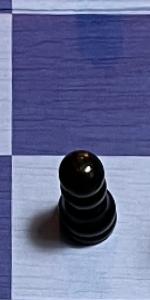
Label: Pawn_Black